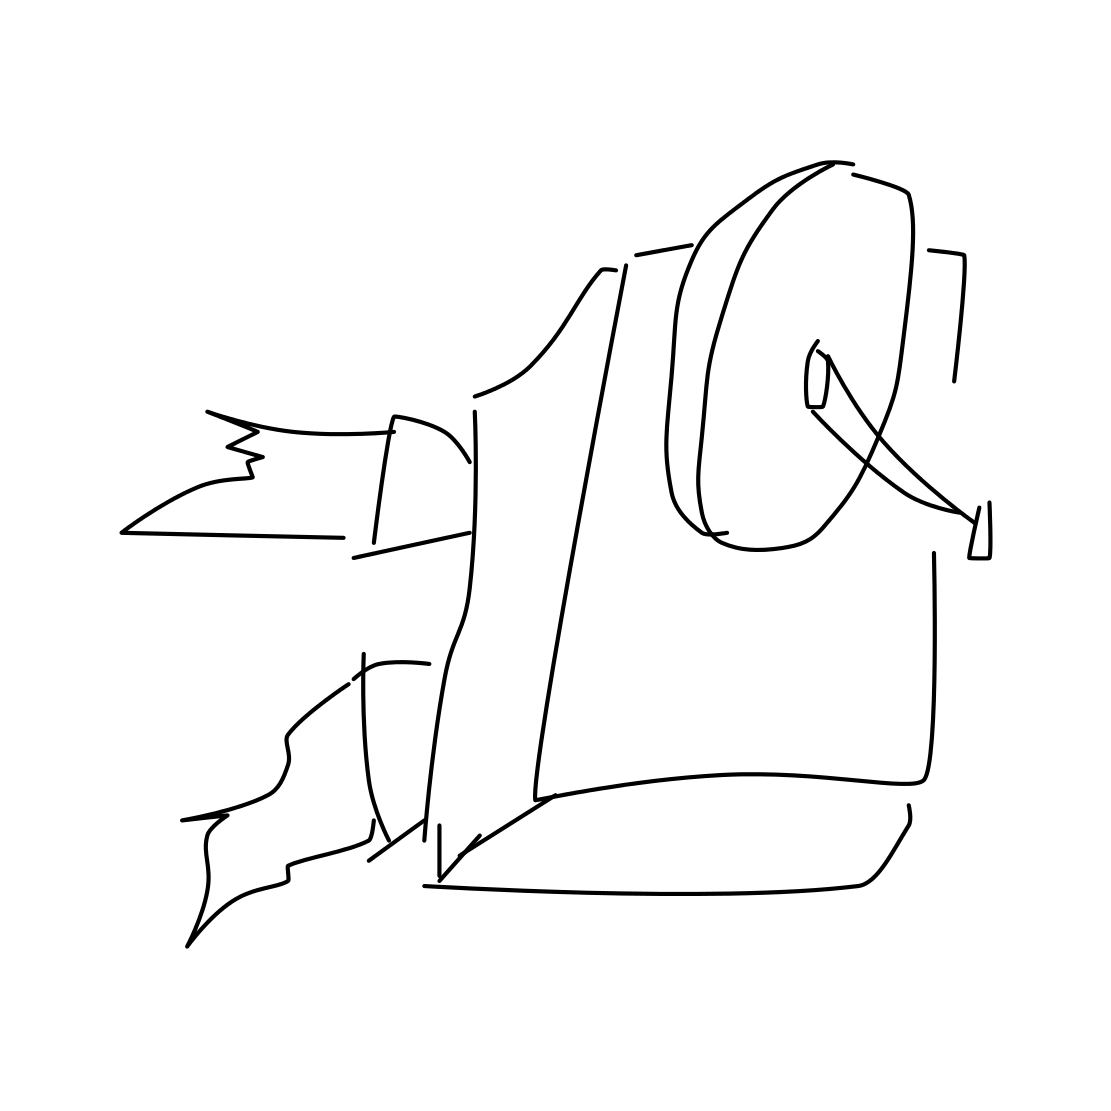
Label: satellite